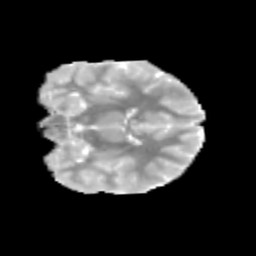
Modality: MD
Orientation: coronal
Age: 11
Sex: male
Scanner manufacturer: siemens
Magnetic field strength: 3 T
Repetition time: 3.8 s
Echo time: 0.07 s